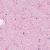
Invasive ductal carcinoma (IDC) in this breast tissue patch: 0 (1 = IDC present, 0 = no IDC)